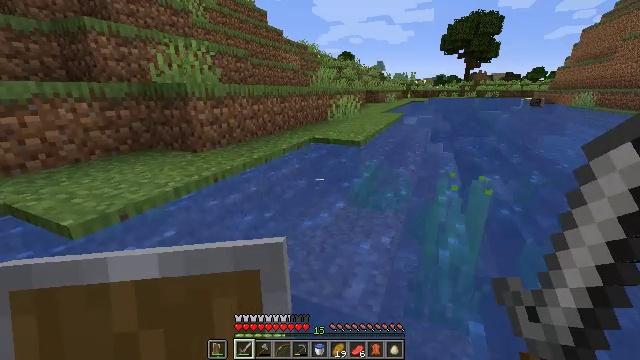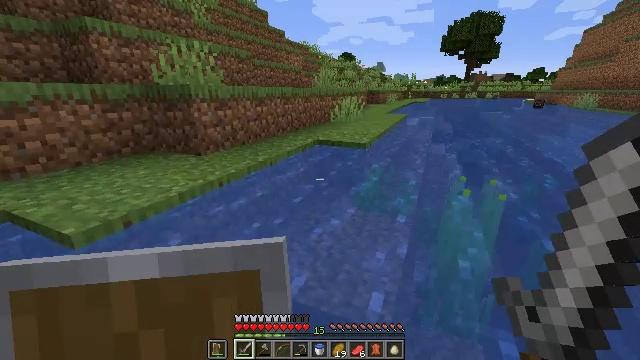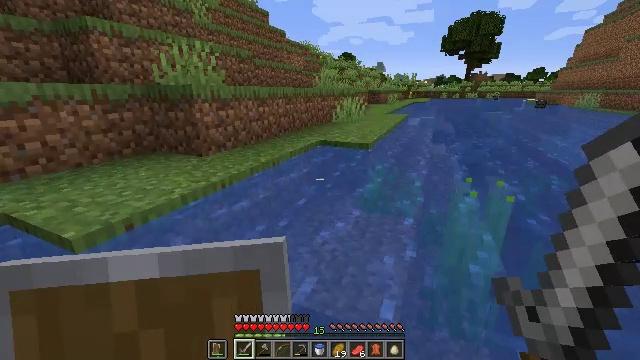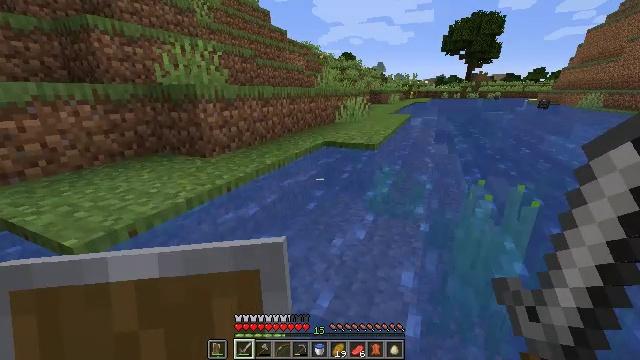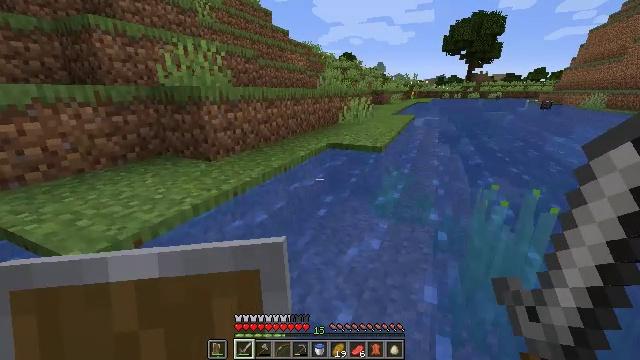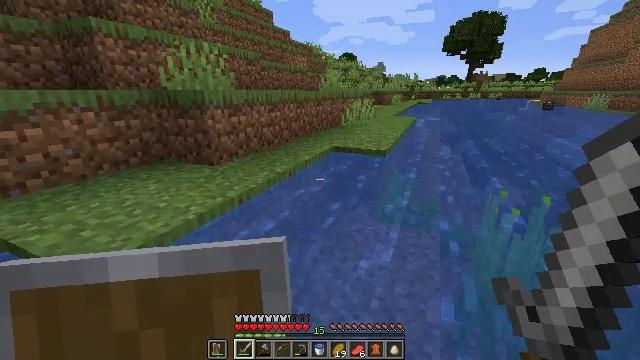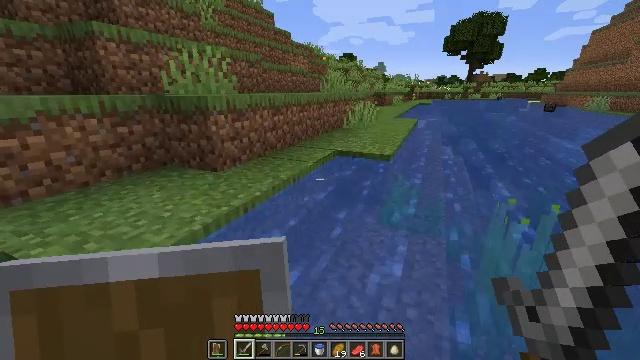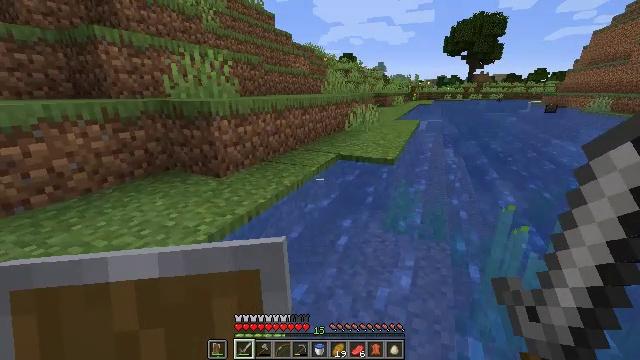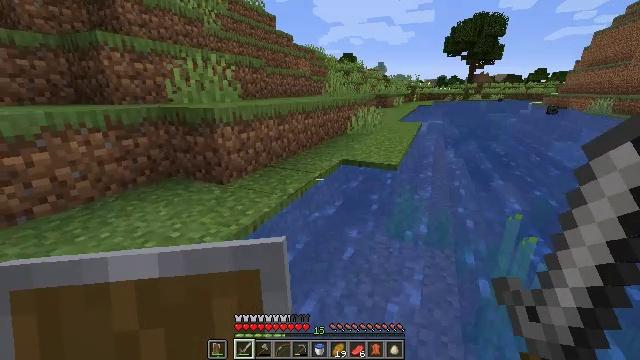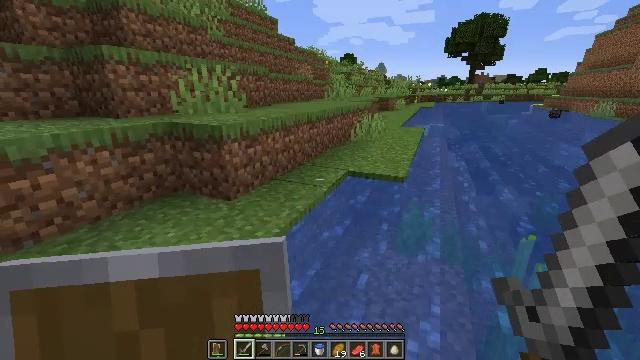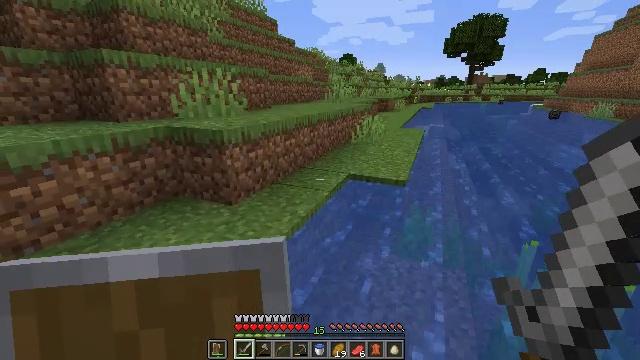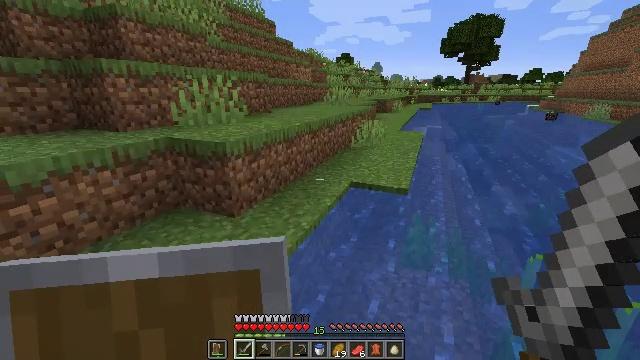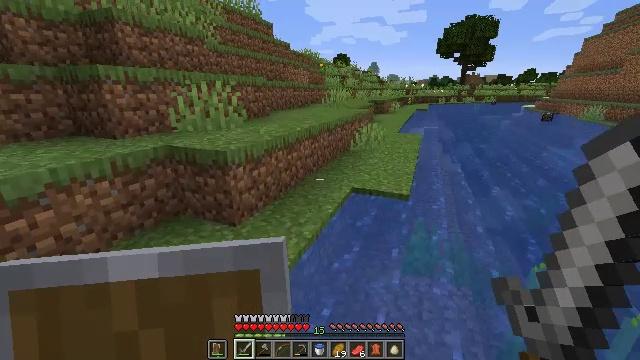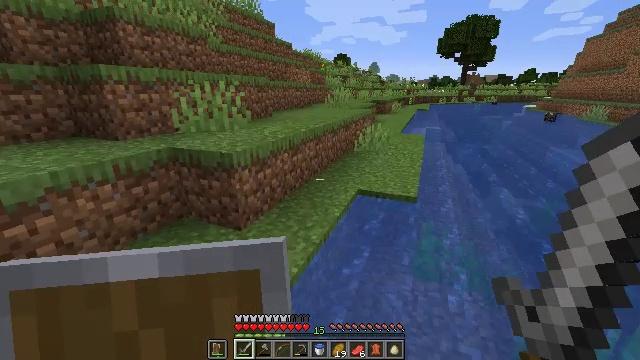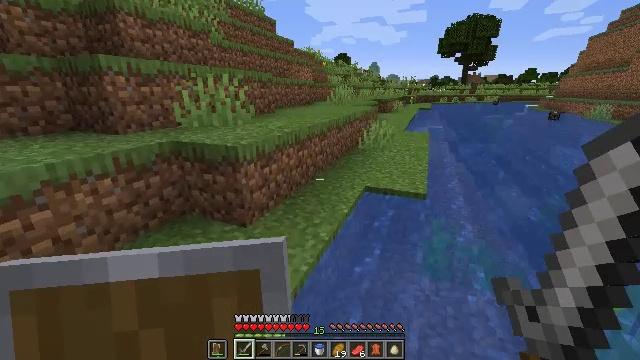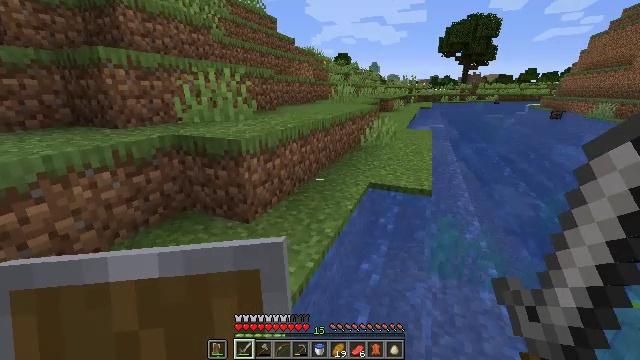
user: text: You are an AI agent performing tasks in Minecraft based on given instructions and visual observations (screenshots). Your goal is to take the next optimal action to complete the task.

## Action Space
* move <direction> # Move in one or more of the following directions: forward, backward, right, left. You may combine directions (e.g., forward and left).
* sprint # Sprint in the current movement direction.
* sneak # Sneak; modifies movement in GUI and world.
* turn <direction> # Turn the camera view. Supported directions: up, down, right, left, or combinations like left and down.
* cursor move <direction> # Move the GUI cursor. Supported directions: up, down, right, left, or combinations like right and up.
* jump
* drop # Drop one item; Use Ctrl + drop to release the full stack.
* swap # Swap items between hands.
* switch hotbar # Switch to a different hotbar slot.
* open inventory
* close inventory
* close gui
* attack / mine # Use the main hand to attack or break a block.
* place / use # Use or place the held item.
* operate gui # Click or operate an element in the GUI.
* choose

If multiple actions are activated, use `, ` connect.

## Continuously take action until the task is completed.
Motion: motion action
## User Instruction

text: Mine the orange tulip from the field.
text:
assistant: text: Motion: move forward and move left
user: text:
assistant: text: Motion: move forward and move left
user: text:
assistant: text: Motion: move forward and move left
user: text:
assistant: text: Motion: move forward and move left, jump
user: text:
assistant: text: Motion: move forward and move left, jump
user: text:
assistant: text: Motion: move forward and move left, jump
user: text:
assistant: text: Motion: move forward and move left, jump
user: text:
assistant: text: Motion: move forward and move left, jump
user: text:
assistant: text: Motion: move forward and move left, jump
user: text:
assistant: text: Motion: move forward and move left, jump
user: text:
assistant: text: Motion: move forward and move left, jump
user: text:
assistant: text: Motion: move forward and move left
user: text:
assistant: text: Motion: move forward and move left
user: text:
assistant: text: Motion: move forward and move left
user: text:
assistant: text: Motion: move forward and move left
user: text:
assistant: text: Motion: move forward
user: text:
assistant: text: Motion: move forward
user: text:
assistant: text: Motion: move forward, jump
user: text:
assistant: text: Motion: move forward, jump
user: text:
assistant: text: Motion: move forward, jump
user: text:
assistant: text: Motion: move forward, jump
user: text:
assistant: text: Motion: move forward, jump
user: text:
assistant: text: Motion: move forward, jump
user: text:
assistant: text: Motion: move forward, jump
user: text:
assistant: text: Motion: move forward, jump
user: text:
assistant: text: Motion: move forward
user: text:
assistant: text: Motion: move forward
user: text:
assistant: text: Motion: move forward
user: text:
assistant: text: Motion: move forward
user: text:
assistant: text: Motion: move forward